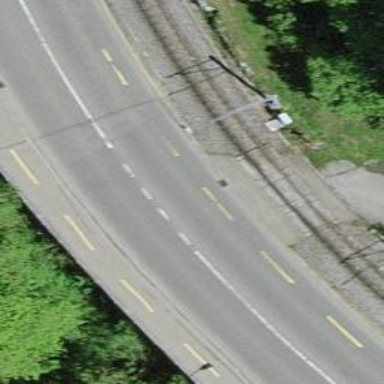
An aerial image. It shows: Secondary road with cycle lane on the left and cycle track on the right.